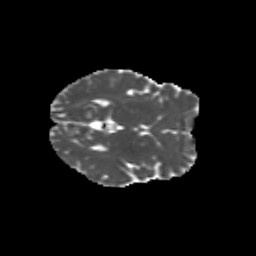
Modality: MD
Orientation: axial
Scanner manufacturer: siemens
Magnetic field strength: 3 T
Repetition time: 9.2 s
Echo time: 0.084 s